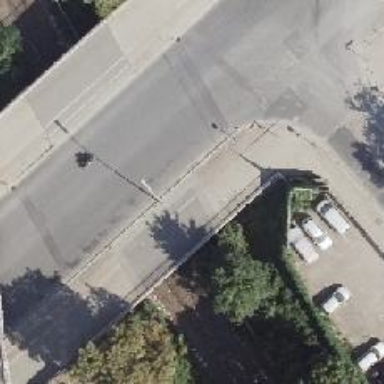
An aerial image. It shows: Bridge over cycleway track with kerb separating it from parking lane.